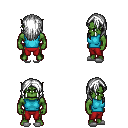
a pixel art fantasy rpg character, male body template, orc, green skin, teal sleeveless shirt, red pants, white long hairstyle, white slippers, four views (front, back, left, right), 2x2 character sprite sheet, small pixel art, hard edges, no anti-aliasing